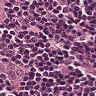
Metastatic tissue present: no